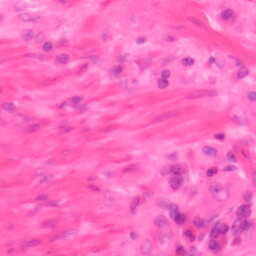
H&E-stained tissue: Colon